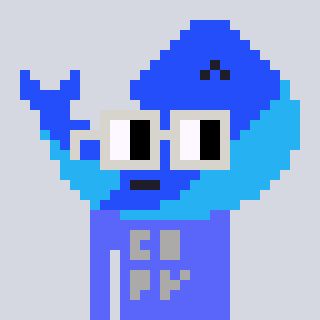
a pixel art character with square light gray glasses, a whale-shaped head and a purple-colored body on a cool background